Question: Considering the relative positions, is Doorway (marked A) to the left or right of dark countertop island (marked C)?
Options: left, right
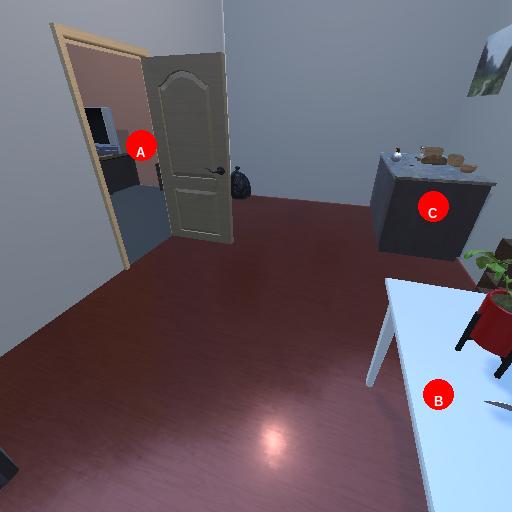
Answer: left